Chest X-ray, AP view. Patient: 38 years old, sex F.
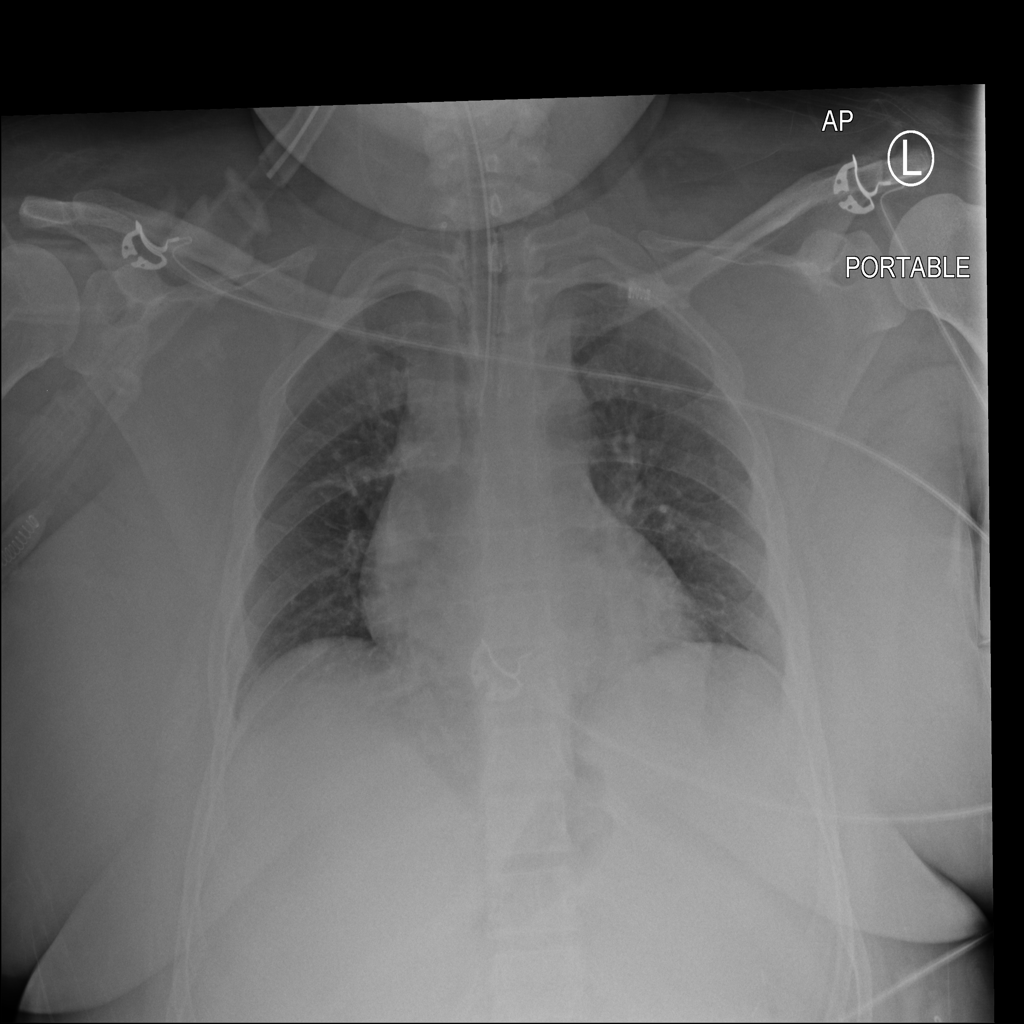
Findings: No Finding